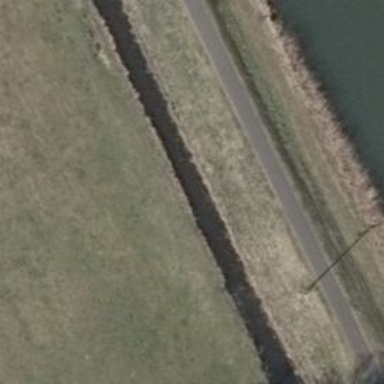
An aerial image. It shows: Embankment has been constructed as man-made feature.